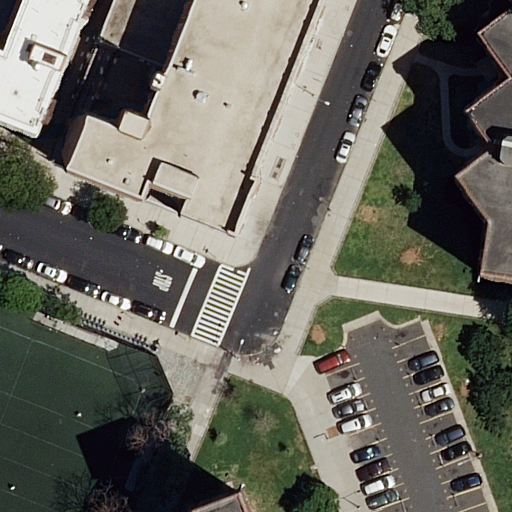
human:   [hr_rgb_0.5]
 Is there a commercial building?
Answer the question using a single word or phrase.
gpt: no

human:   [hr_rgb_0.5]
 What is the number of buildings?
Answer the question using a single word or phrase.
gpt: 4

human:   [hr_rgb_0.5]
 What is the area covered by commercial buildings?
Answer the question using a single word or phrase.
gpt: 0m2

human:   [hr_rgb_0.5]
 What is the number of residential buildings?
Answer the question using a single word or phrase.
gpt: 4

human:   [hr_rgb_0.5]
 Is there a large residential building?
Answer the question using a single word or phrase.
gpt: yes

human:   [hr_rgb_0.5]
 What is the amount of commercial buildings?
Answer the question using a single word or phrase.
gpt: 0

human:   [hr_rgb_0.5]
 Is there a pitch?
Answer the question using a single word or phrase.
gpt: yes

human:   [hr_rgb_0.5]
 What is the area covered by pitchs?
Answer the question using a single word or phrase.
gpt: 3302m2

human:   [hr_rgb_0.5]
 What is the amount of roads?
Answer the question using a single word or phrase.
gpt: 13

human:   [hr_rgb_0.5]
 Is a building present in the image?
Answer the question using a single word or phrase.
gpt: yes

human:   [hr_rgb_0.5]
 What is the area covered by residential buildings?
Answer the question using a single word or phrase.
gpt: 2485m2

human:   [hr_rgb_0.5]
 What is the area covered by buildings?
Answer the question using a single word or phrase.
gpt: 2485m2

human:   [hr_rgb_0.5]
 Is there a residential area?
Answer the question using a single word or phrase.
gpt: yes

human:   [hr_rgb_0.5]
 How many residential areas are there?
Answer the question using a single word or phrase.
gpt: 1

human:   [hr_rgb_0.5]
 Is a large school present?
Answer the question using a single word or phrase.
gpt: yes

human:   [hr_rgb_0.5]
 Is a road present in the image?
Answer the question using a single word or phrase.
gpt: yes

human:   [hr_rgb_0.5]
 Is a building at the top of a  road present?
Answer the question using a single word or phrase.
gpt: yes

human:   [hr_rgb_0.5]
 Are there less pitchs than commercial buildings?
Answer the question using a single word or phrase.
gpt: no

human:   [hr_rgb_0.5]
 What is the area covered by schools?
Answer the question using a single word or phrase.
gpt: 807m2

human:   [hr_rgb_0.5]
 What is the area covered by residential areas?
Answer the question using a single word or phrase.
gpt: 9802m2

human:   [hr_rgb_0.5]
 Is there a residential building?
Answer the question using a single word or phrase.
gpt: yes

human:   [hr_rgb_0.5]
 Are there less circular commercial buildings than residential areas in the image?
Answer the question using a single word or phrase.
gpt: yes

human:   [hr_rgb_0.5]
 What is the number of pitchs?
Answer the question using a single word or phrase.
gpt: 1

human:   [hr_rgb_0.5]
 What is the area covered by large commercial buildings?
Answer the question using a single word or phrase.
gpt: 0m2

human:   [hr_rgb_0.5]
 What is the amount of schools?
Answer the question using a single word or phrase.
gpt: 1

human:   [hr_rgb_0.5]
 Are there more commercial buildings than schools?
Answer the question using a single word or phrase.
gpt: no

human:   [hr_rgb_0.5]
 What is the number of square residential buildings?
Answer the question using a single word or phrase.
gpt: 0

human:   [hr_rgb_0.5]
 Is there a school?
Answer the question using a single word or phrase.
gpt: yes

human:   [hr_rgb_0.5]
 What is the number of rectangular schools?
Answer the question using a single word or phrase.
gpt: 1

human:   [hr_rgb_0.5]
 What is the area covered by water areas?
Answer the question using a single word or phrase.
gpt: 0m2

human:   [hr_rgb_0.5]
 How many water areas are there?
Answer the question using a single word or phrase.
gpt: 0

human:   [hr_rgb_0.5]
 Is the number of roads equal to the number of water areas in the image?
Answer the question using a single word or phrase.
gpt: no

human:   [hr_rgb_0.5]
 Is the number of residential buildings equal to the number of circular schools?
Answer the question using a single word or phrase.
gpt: no

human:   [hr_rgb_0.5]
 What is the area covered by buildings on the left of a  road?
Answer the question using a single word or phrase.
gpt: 1862m2

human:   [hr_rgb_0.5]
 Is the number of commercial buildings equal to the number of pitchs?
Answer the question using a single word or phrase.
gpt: no

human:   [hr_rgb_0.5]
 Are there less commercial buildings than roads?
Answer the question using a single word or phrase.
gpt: yes

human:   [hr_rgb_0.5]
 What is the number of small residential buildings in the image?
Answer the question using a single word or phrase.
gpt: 1

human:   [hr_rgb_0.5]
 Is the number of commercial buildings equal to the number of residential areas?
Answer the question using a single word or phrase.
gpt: no

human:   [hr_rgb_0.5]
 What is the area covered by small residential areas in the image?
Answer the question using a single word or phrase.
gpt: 0m2

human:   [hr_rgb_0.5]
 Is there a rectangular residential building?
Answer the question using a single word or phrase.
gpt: yes

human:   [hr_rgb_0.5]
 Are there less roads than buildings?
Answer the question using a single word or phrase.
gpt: no

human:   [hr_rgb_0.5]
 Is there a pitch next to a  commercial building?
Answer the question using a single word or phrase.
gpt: no

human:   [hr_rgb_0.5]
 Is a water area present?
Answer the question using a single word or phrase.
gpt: no

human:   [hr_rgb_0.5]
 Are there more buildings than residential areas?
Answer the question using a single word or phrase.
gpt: yes

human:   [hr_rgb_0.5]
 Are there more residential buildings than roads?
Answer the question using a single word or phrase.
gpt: no

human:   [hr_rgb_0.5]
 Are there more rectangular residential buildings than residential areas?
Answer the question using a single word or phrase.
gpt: yes

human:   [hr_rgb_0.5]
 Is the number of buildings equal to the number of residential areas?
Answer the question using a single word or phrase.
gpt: no

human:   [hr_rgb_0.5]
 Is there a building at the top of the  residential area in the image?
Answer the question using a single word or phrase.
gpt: yes

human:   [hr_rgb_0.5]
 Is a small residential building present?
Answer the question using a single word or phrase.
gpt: yes

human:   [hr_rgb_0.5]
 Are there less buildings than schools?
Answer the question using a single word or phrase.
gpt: no

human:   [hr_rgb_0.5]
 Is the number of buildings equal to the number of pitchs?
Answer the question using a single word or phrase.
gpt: no

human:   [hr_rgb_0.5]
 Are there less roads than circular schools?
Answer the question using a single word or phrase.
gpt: no

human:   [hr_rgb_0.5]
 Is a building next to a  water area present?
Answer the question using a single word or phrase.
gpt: no

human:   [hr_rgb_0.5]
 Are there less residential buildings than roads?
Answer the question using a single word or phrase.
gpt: yes

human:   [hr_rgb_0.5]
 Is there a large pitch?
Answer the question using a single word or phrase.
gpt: yes

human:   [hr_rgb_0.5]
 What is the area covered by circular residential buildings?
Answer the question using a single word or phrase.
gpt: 0m2

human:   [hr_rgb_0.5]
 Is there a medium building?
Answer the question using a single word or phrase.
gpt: yes

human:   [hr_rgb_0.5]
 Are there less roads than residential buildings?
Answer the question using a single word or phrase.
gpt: no

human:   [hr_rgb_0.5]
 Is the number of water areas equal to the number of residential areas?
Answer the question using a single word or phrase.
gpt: no

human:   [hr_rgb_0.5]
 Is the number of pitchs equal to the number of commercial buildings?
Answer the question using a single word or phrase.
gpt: no

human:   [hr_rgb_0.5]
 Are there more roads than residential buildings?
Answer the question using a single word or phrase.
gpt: yes

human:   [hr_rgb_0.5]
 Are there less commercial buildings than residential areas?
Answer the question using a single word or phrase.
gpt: yes

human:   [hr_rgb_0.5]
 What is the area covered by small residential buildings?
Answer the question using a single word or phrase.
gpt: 20m2

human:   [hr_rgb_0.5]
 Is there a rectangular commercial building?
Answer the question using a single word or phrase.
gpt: no